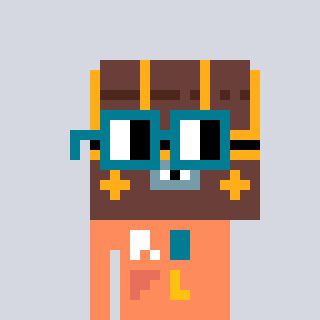
a pixel art character with square dark green glasses, a treasure chest-shaped head and a peachy-colored body on a cool background